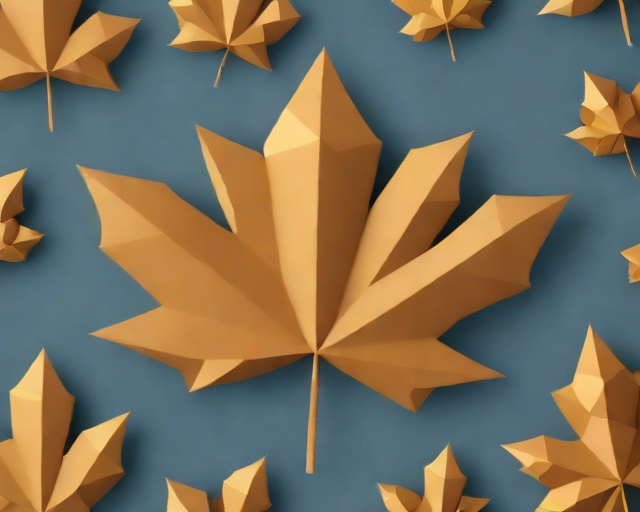
Category: Autumn